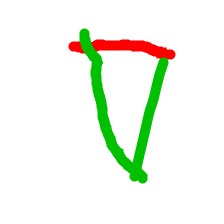
Shape: triangle